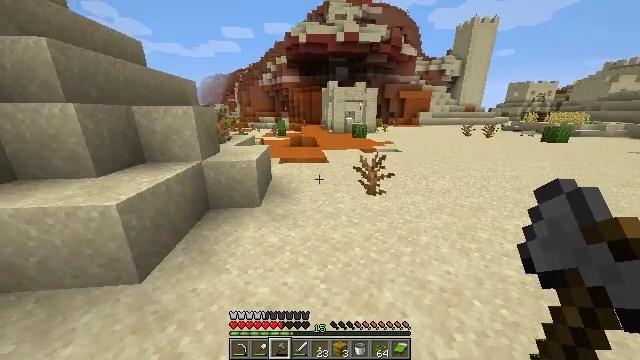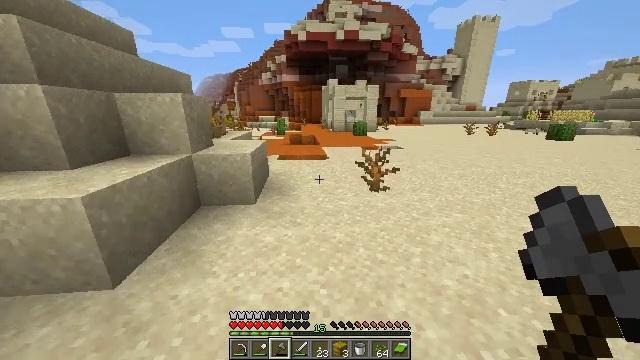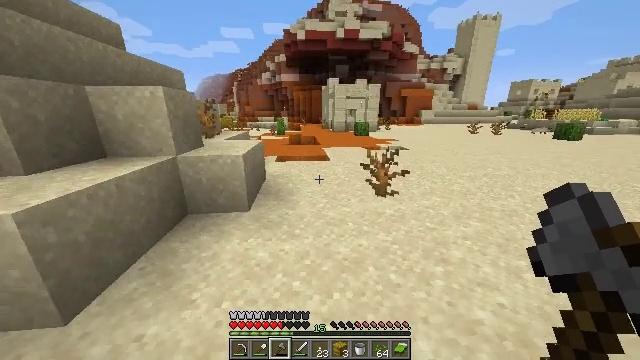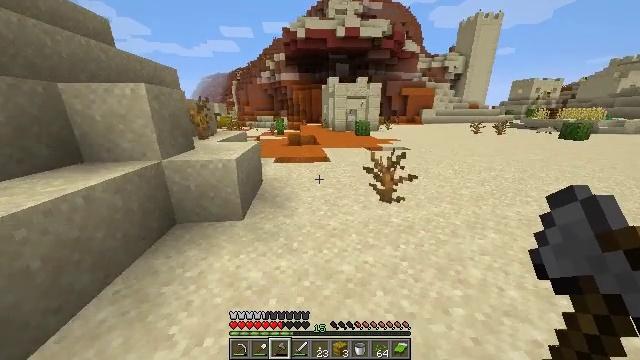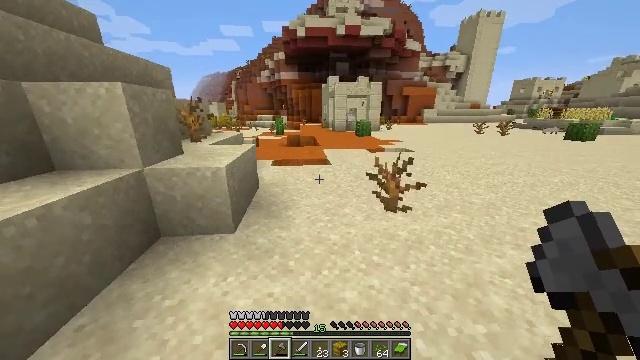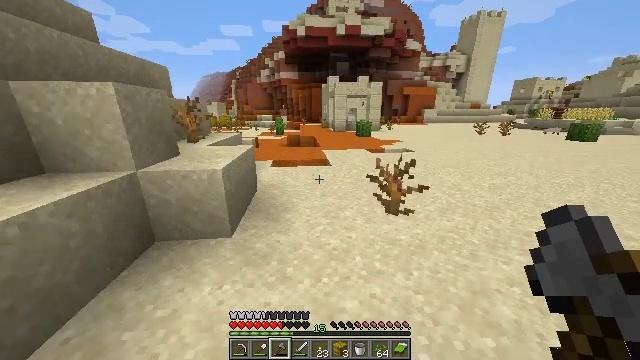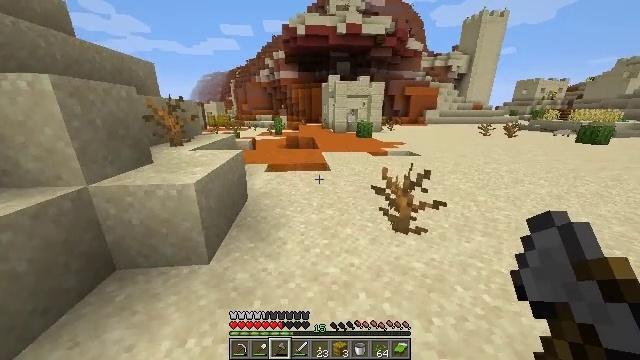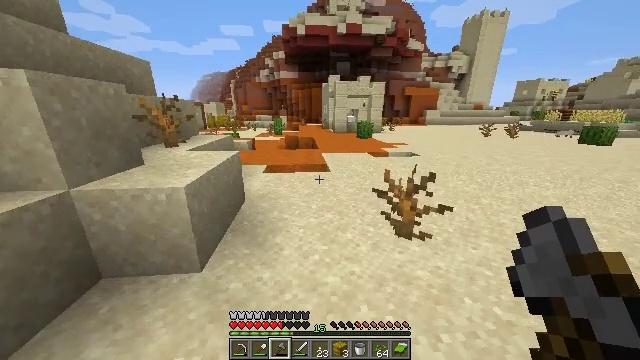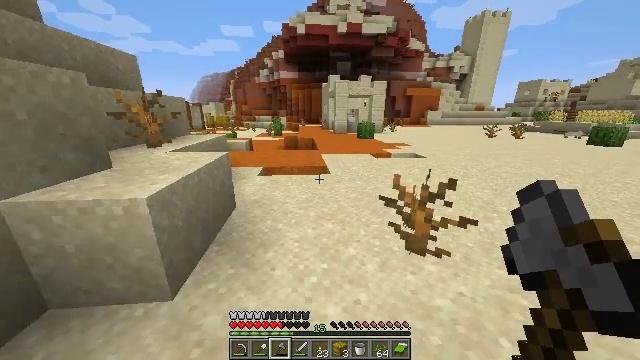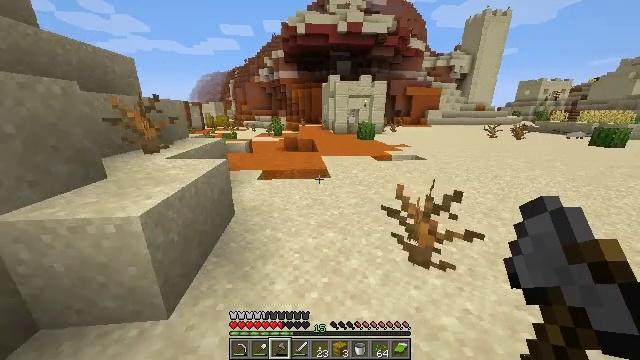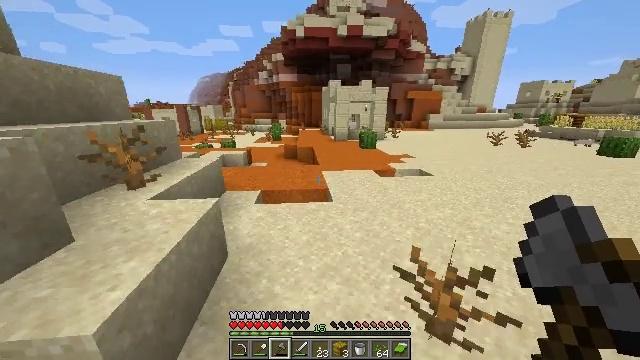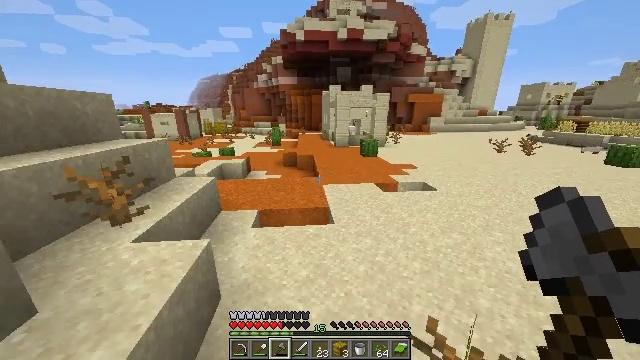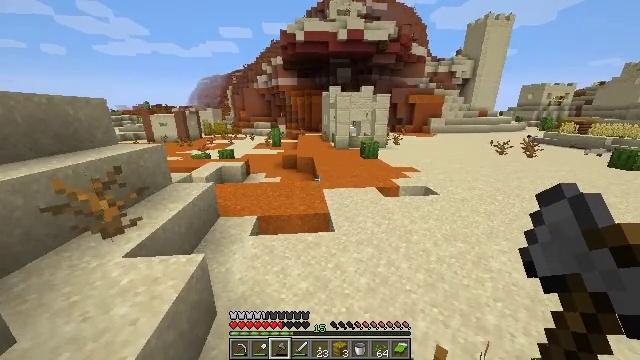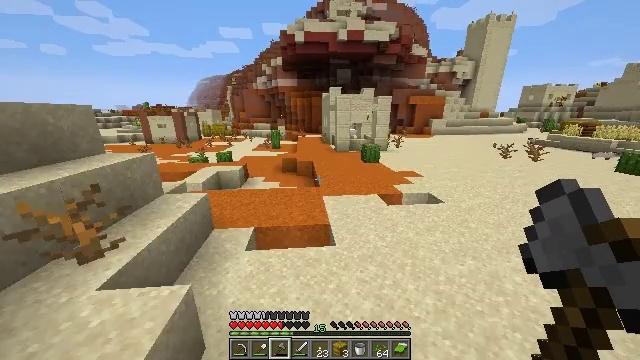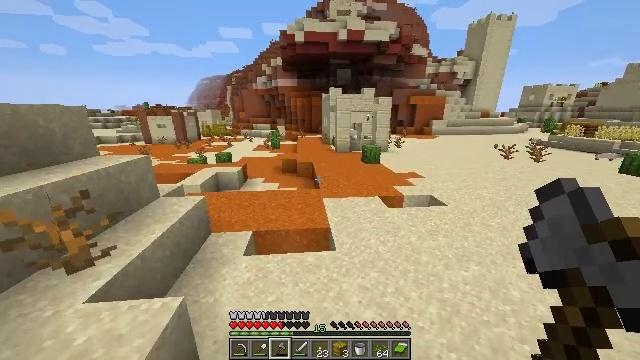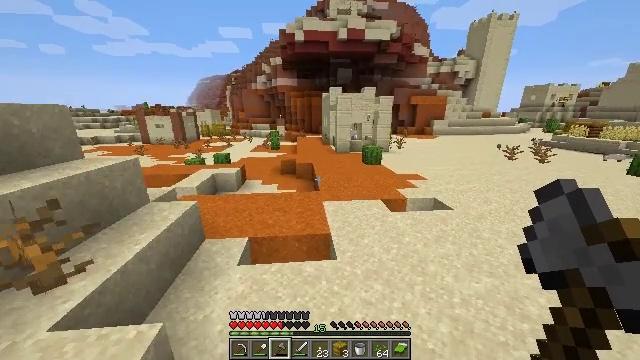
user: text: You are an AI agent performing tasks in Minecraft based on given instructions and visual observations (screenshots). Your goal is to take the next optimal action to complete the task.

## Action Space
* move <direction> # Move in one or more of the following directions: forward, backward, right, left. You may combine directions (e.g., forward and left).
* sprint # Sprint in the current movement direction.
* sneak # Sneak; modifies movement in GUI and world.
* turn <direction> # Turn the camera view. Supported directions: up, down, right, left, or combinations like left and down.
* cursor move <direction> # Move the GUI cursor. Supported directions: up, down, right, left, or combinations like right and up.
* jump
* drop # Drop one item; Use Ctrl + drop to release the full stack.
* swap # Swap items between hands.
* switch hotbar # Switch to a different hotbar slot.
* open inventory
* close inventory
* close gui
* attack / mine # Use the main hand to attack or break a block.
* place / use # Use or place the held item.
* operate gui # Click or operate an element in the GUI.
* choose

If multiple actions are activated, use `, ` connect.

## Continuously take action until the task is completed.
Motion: motion action
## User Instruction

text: Hunt the zombie.
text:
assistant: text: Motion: move forward, sprint
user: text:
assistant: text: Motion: move forward, sprint
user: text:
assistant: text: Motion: move forward, sprint
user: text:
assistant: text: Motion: move forward, sprint
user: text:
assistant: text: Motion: move forward, sprint
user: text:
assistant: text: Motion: move forward, sprint
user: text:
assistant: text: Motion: move forward, sprint
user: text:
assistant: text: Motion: move forward, sprint
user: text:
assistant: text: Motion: move forward, sprint, jump
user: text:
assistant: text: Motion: move forward, sprint, jump
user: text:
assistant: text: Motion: move forward, sprint, jump
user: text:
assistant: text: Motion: move forward, sprint, jump
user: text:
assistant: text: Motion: move forward, sprint, jump
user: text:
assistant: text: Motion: move forward, sprint
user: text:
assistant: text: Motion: move forward, sprint
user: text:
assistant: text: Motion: move forward, sprint
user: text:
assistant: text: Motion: move forward, sprint
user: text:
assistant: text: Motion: move forward, sprint
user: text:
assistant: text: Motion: move forward, sprint
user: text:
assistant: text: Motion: move forward and move right, sprint
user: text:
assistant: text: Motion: move forward and move right, sprint
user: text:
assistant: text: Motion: move forward and move right, sprint
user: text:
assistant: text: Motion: move forward and move right, sprint
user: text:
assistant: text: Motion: move forward and move right, sprint, turn left
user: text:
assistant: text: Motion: move forward and move right, sprint, turn left
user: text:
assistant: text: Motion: move forward and move right, sprint, turn left and down
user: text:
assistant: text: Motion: move forward and move right, sprint, turn left and down
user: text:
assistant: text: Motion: move forward and move right, sprint, turn left and down
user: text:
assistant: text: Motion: move forward and move right, sprint
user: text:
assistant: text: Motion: move forward and move right, sprint